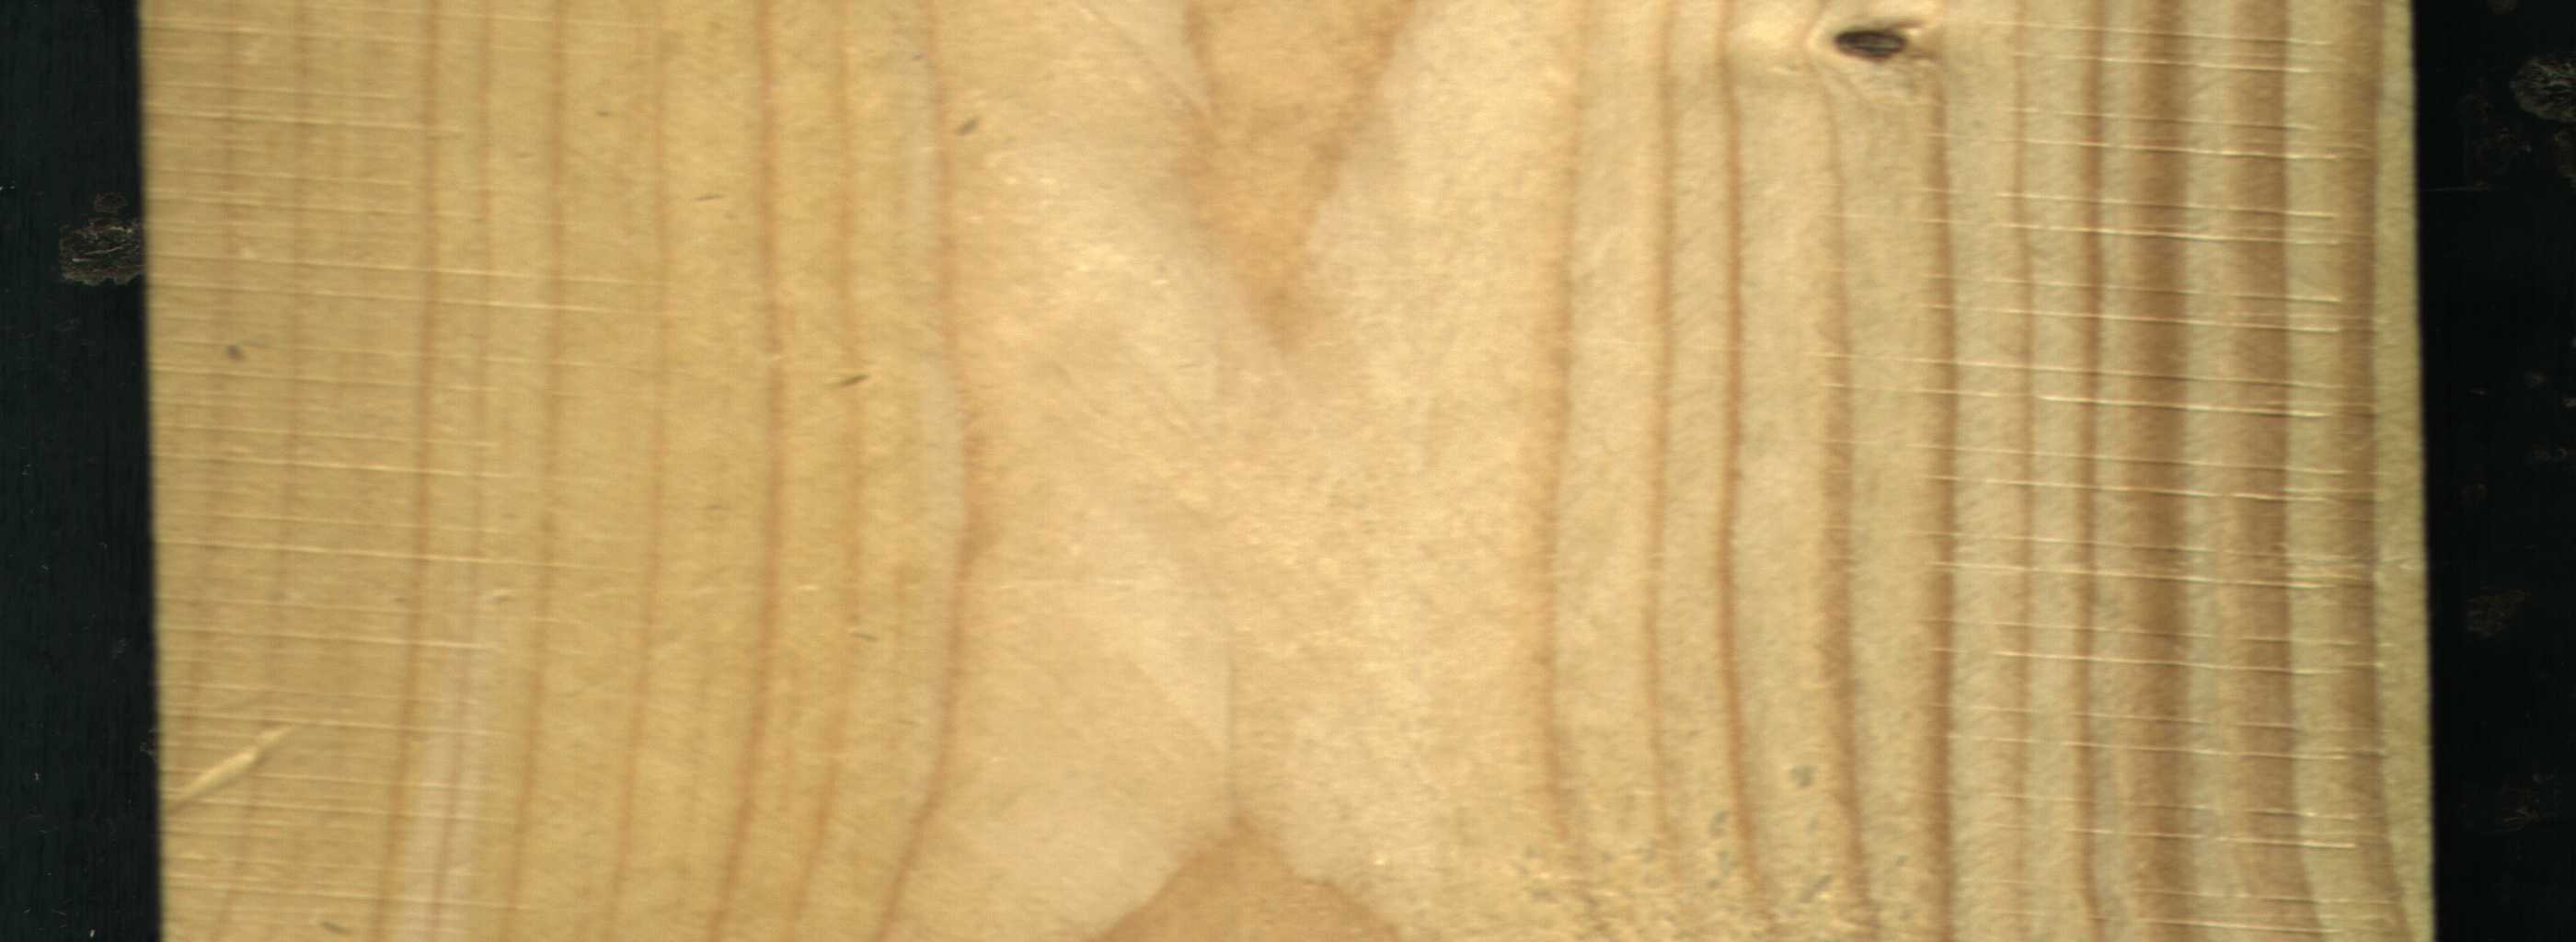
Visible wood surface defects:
Dead_Knot